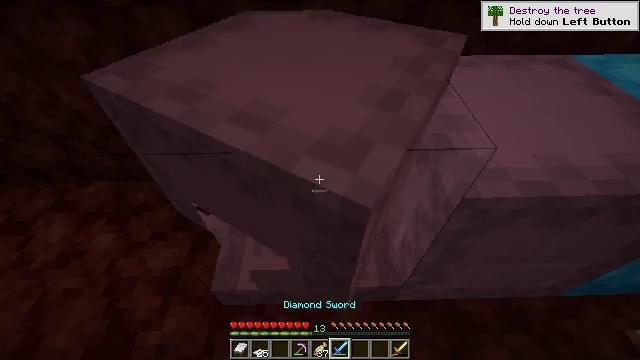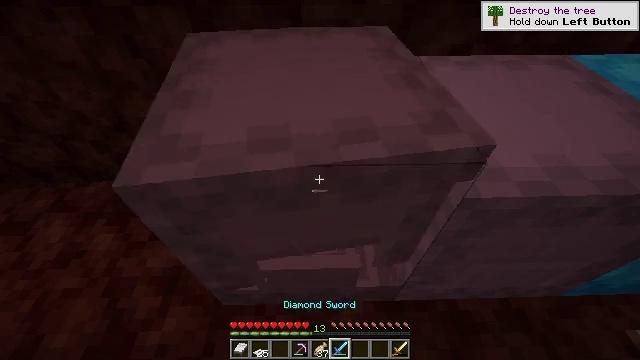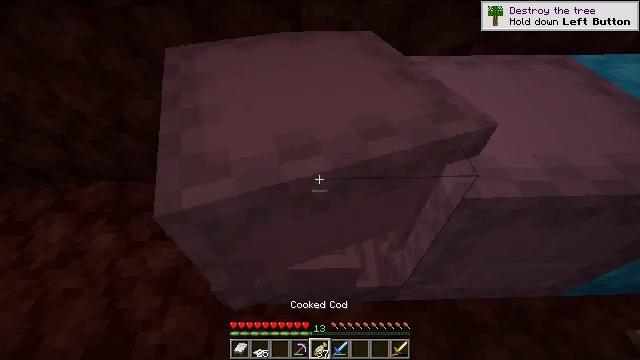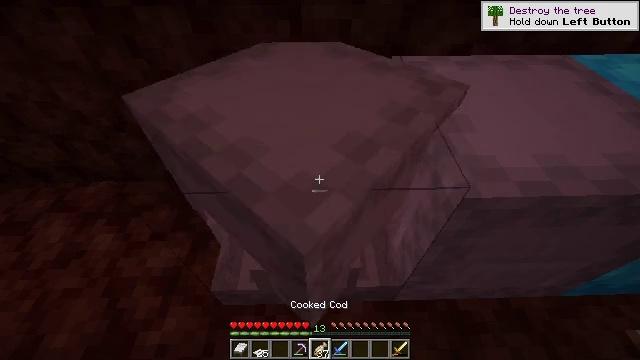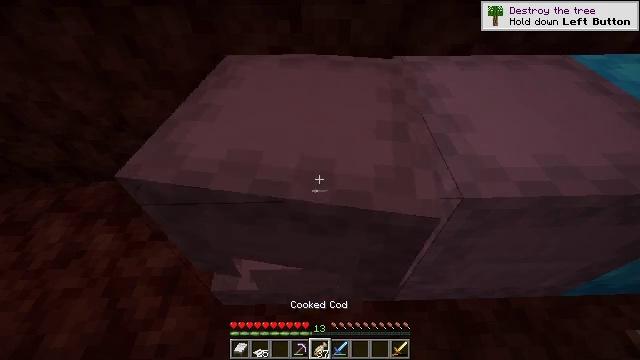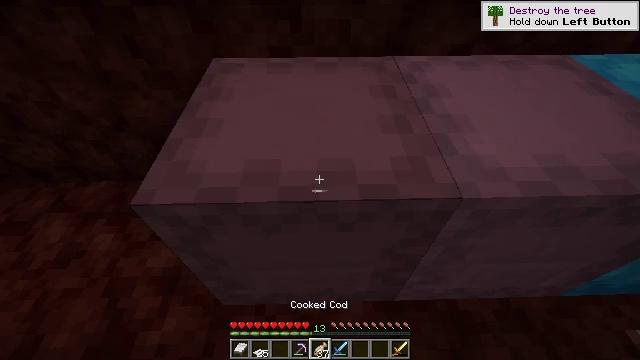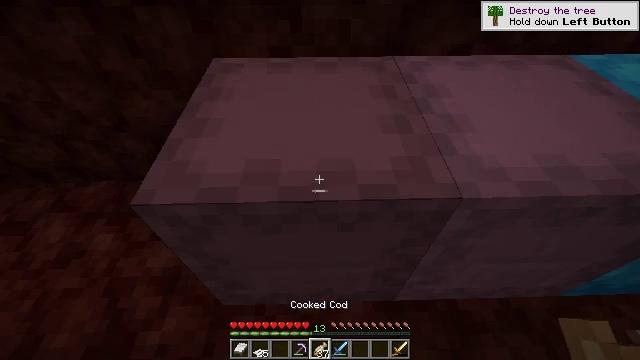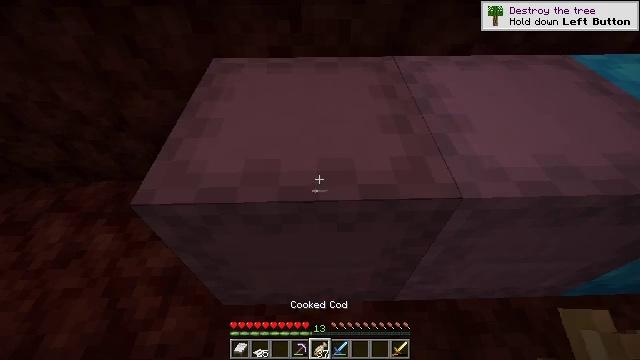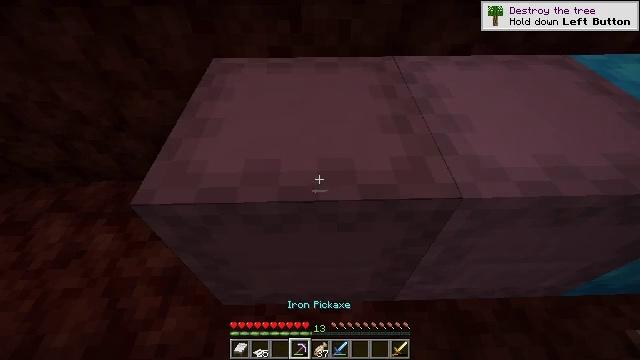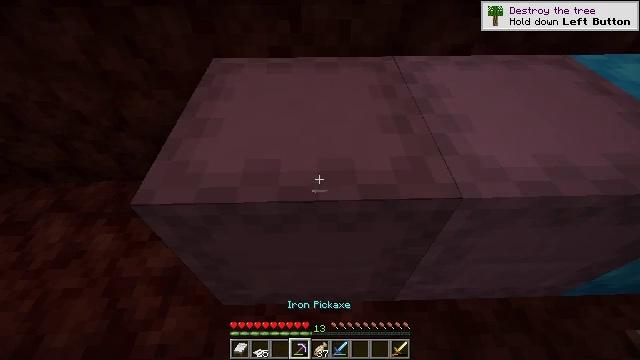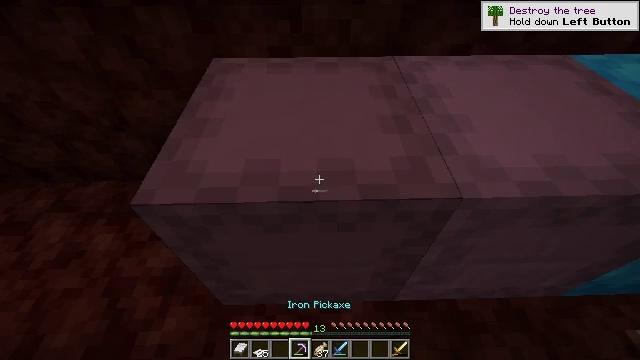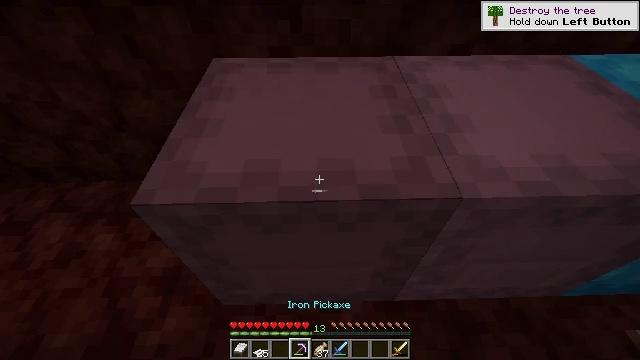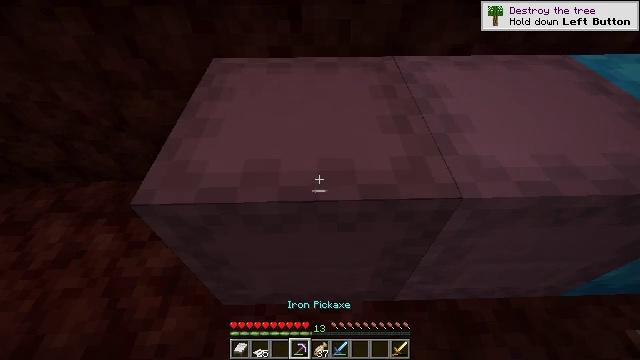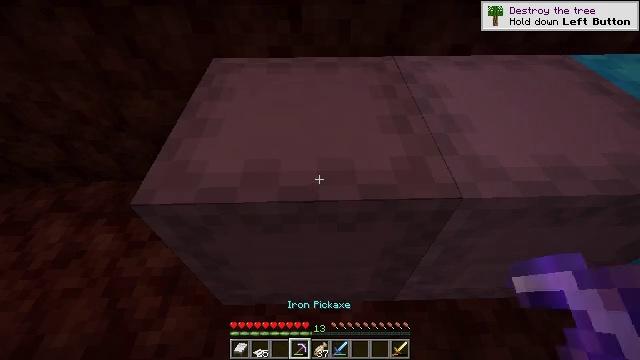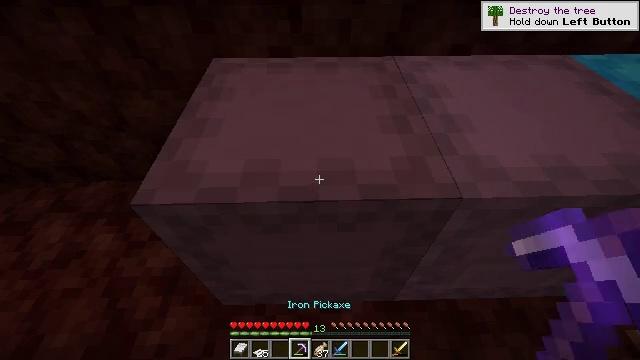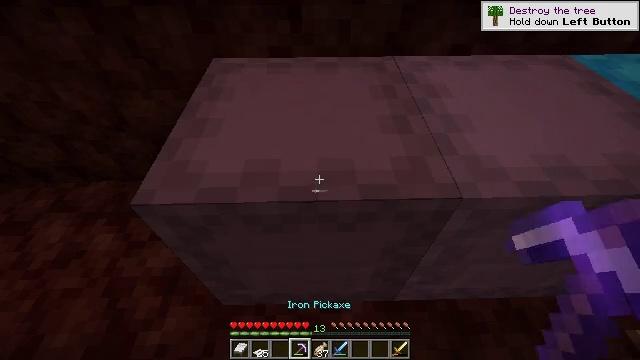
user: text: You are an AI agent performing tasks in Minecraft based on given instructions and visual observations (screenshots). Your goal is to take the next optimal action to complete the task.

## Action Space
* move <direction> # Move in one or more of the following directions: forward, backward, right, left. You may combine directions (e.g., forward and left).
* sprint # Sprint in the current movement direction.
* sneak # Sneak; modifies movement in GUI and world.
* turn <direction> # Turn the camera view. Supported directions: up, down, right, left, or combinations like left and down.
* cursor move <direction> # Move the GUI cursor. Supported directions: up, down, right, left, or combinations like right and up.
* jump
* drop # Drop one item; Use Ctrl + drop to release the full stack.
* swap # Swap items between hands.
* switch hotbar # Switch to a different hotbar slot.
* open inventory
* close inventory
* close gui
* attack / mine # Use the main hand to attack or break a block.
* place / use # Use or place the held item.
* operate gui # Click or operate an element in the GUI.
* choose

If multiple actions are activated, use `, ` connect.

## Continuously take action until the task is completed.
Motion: motion action
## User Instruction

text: Collect the shulker box to move it.
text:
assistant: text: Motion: no_op
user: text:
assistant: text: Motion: no_op
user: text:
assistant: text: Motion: no_op
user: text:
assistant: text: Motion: no_op
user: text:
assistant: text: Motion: no_op
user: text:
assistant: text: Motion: no_op
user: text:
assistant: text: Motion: no_op
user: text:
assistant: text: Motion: no_op
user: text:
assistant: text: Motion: no_op
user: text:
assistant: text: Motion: no_op
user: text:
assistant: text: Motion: no_op
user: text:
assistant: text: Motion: no_op
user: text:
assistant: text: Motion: no_op
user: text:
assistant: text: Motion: no_op
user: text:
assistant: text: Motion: no_op
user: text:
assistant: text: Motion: no_op
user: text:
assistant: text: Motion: no_op
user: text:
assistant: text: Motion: attack / mine
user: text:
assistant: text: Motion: attack / mine
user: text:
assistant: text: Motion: attack / mine
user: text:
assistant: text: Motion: attack / mine
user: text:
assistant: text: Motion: attack / mine
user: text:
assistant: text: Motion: attack / mine
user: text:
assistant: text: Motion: attack / mine